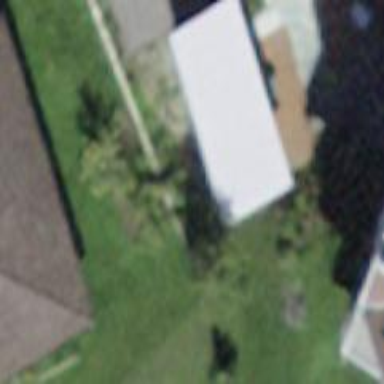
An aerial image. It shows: View of roof of building.